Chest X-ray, AP view. Patient: 24 years old, sex M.
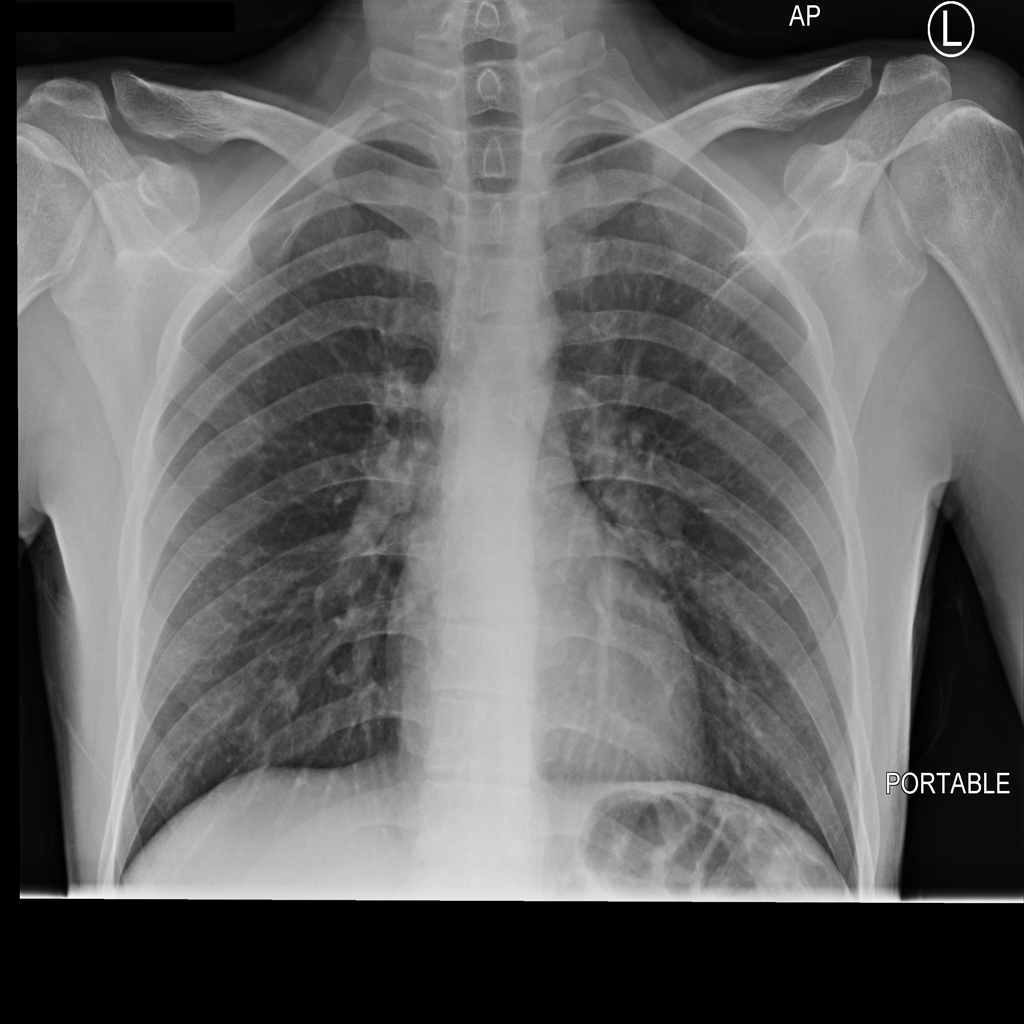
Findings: Mass